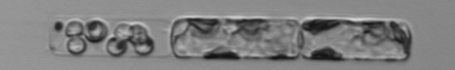
Label: Guinardia_delicatula_TAG_internal_parasite